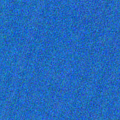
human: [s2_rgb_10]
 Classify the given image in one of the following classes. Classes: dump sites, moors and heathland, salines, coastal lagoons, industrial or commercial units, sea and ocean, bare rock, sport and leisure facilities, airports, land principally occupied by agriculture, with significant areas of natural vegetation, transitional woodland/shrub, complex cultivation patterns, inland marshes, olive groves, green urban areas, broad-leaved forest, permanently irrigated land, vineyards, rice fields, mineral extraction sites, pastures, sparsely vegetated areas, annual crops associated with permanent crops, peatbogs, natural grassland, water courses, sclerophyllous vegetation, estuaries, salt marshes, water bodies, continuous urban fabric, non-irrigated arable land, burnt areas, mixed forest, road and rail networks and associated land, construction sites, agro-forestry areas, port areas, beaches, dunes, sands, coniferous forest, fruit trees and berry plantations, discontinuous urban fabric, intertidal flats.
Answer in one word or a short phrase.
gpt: sea and ocean